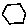
Label: hexagon